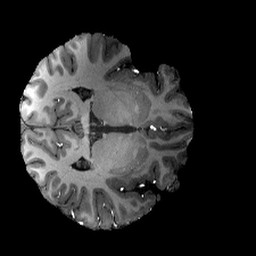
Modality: T1w
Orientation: axial
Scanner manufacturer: siemens
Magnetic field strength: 6.98 T
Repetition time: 3 s
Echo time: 0.00376 s